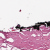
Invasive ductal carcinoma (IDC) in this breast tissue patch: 0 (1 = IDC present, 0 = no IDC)